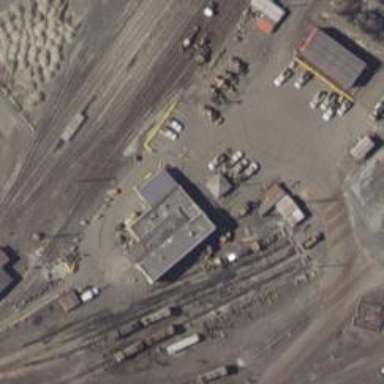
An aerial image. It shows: Rail spur service.